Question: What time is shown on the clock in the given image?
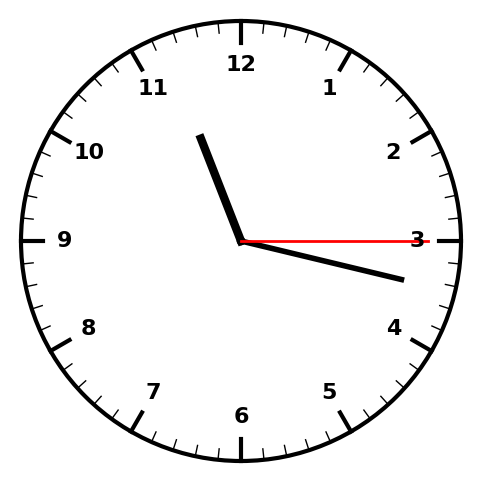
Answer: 11:17:15